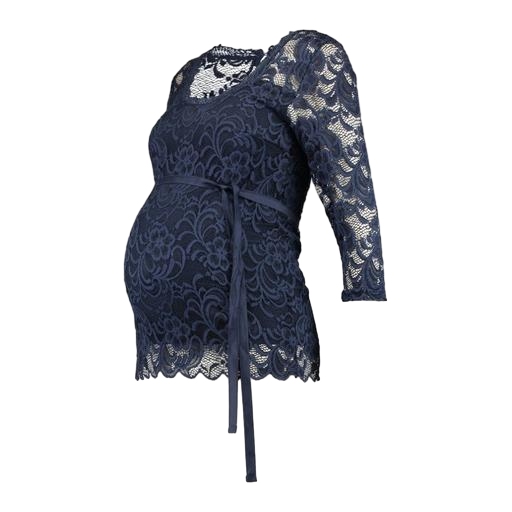
blue ava lace maternity top, blue maternity top embroidery, blue maternity/nursing top, white background